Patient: sex M, age 75
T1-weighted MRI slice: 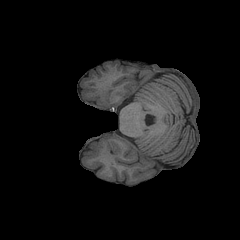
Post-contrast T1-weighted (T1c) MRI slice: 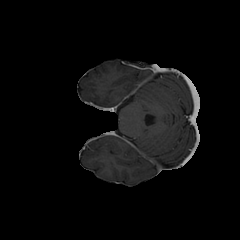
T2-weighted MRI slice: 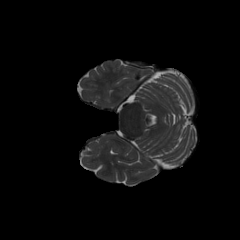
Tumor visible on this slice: no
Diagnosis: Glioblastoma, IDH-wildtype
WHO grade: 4